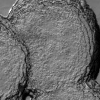
Atmospheric dust classification: not_dusty